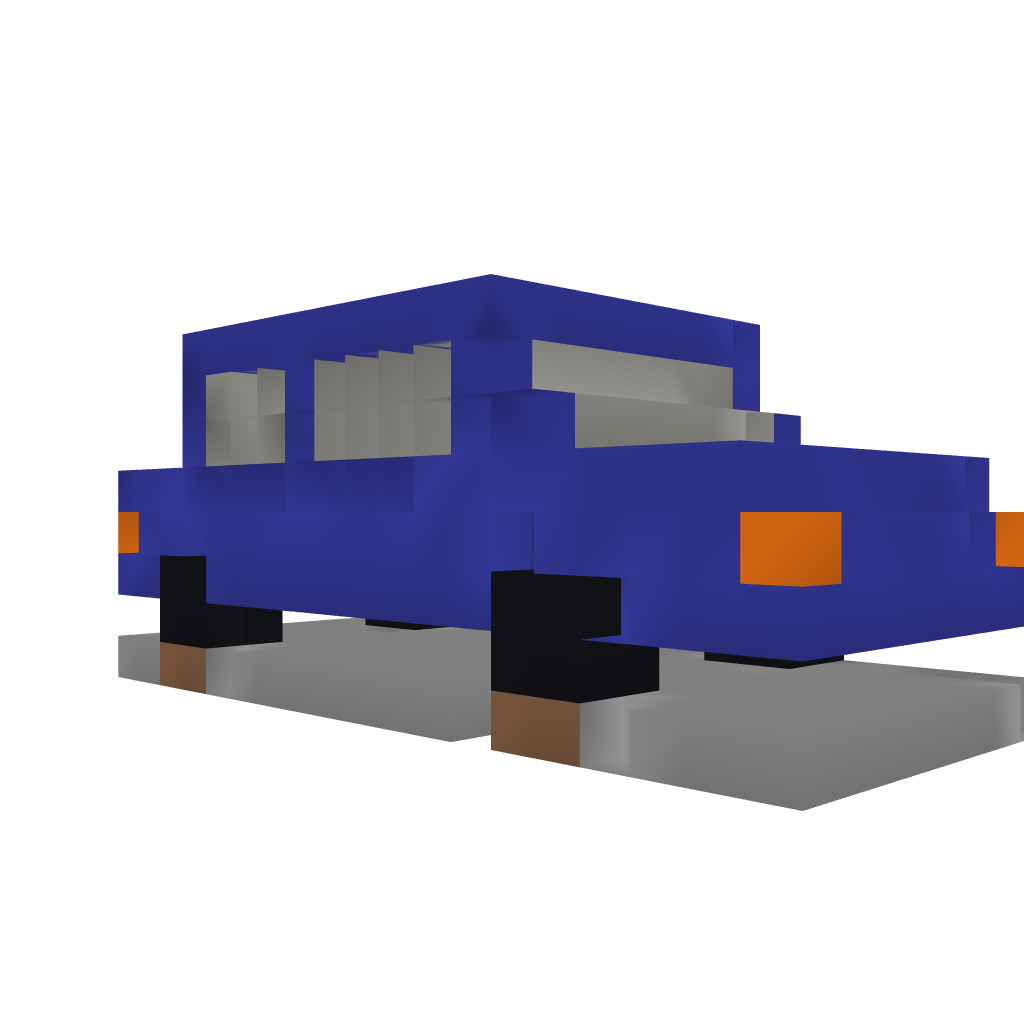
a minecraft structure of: Car House